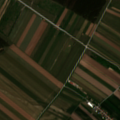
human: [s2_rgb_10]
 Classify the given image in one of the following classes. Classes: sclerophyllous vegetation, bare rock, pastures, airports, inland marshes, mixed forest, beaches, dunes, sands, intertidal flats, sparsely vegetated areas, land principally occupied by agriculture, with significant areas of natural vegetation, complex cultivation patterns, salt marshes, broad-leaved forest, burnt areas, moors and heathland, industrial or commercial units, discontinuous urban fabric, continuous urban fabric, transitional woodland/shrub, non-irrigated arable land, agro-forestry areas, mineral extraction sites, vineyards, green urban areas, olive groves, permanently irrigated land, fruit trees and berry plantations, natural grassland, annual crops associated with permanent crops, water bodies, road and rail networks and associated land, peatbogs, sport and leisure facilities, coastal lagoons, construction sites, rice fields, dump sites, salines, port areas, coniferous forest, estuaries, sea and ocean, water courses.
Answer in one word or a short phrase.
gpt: discontinuous urban fabric, mineral extraction sites, non-irrigated arable land, coniferous forest